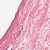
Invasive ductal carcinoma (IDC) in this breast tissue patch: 0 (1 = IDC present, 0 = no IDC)